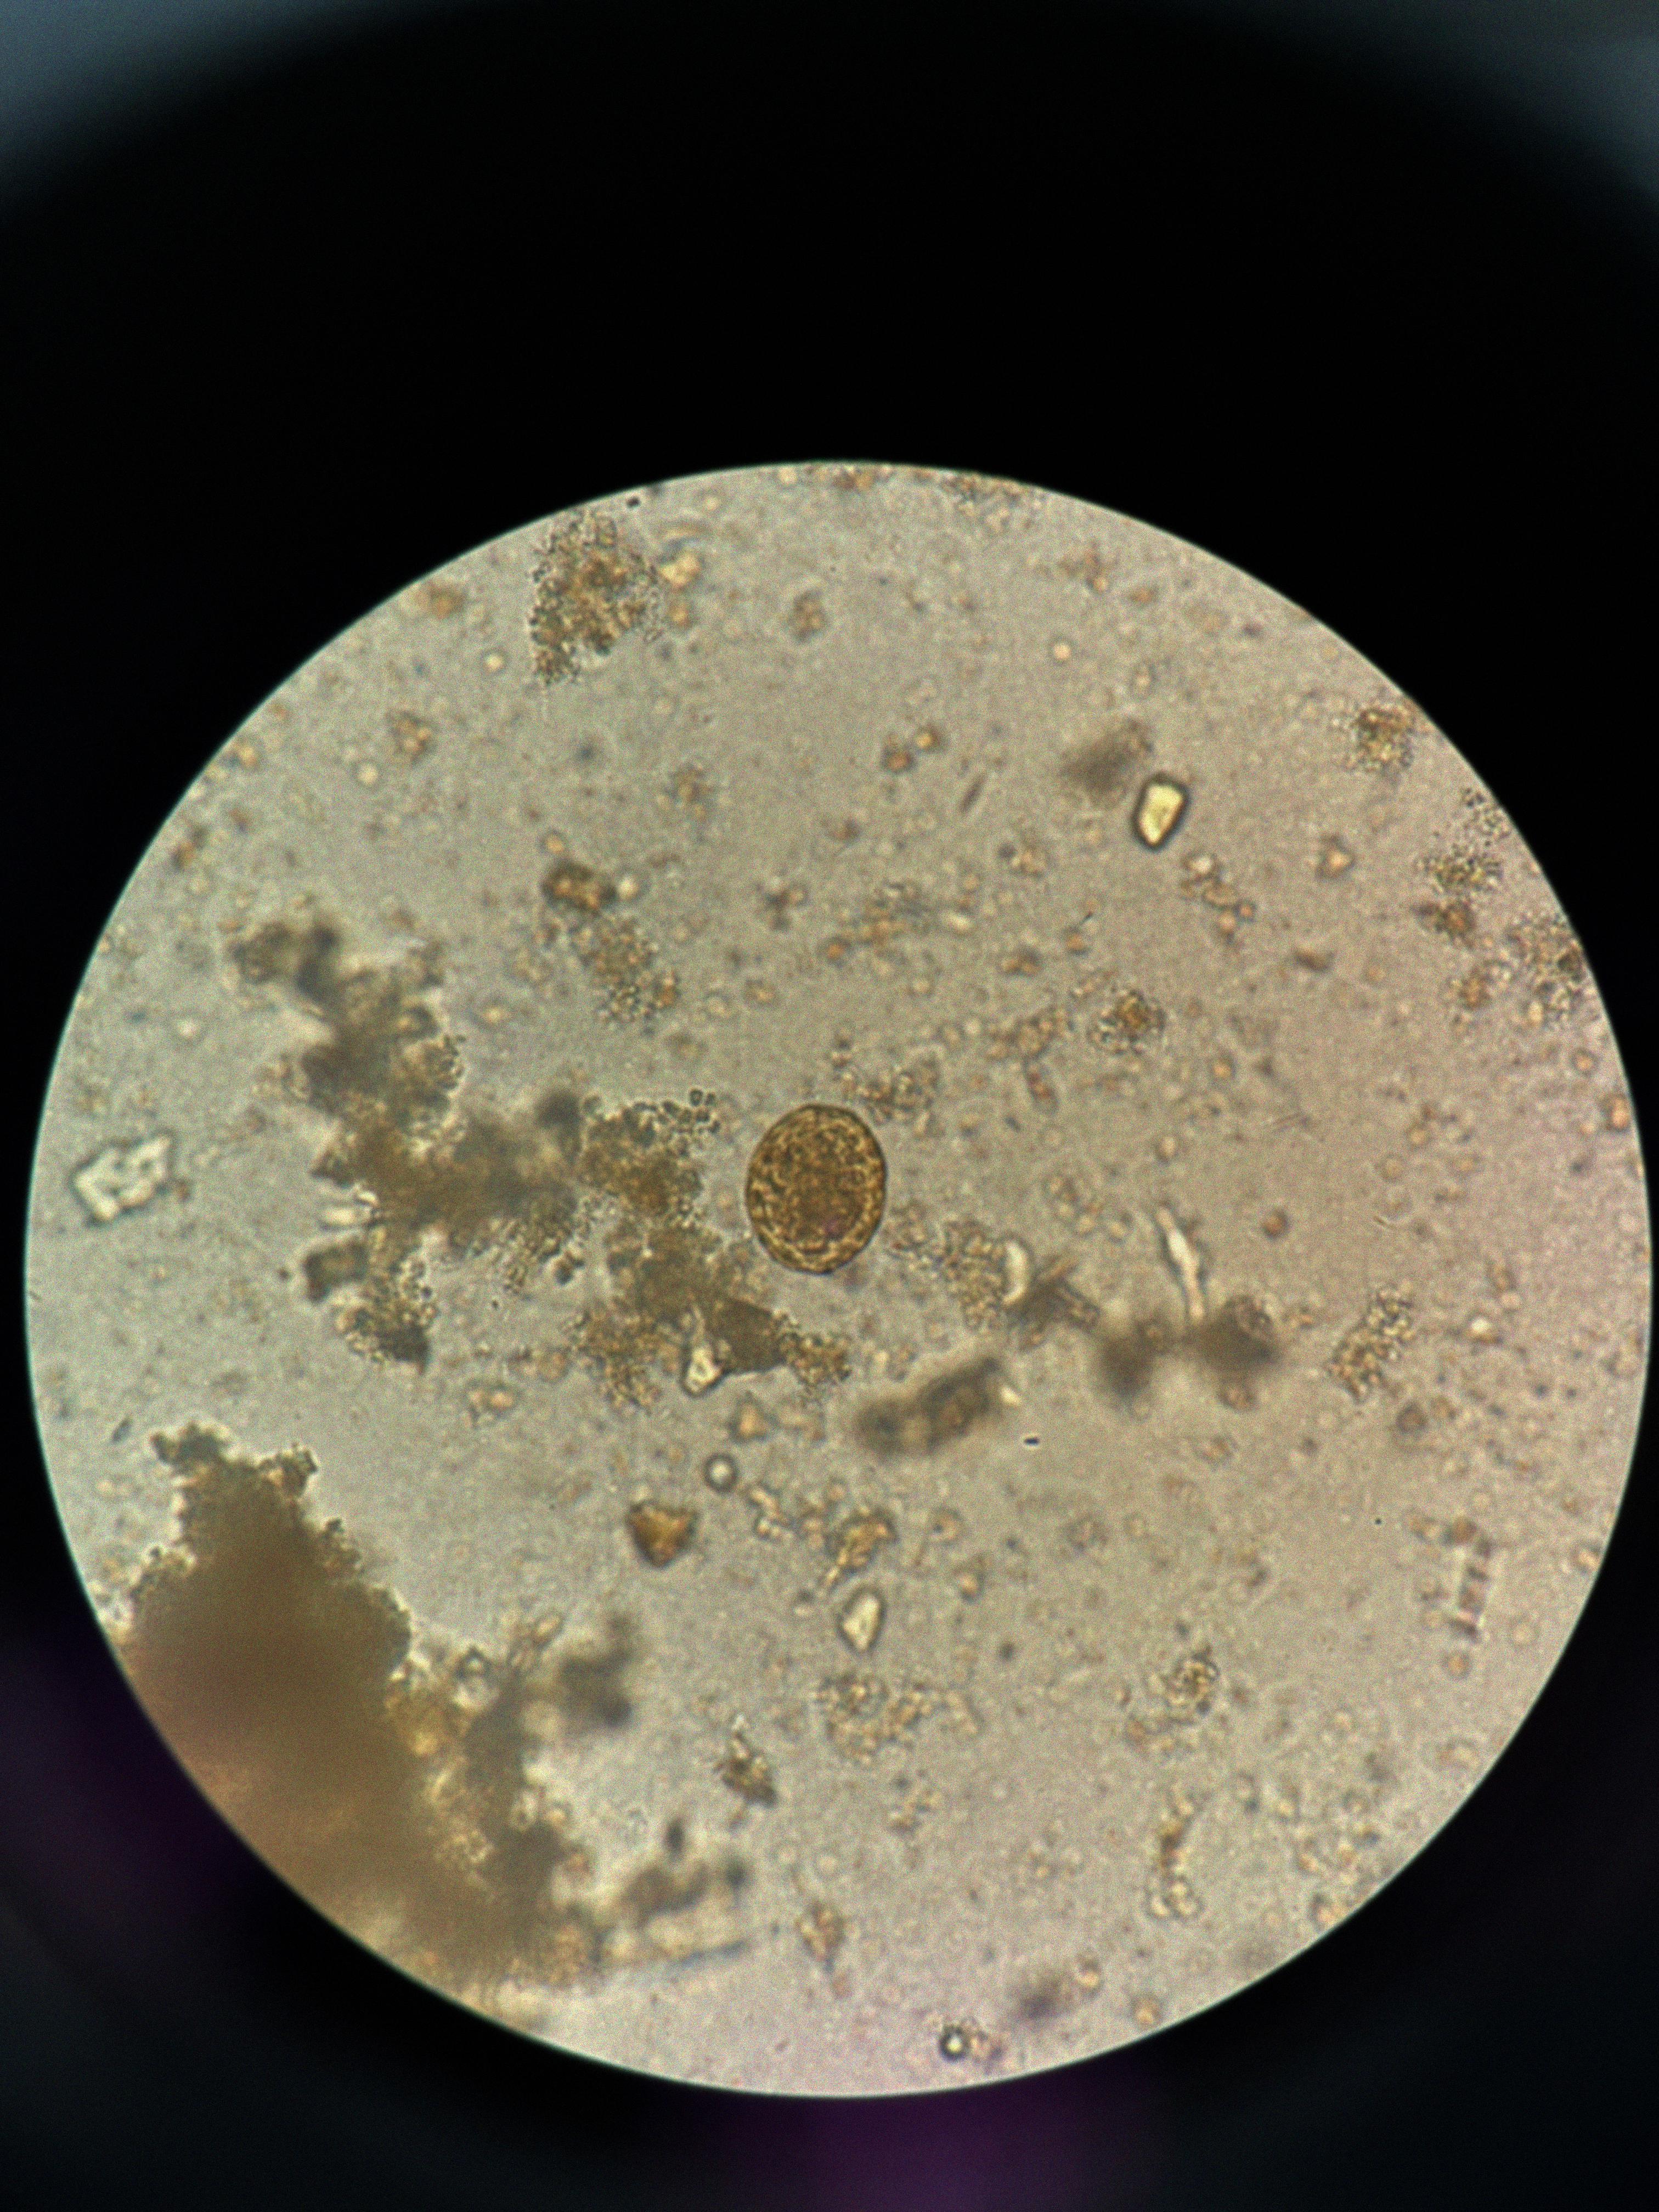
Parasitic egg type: Ascaris lumbricoides